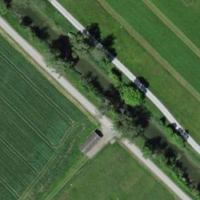
EUNIS habitat code: 52
Species observed at this site:
Oenanthe oenanthe
Calopteryx splendens